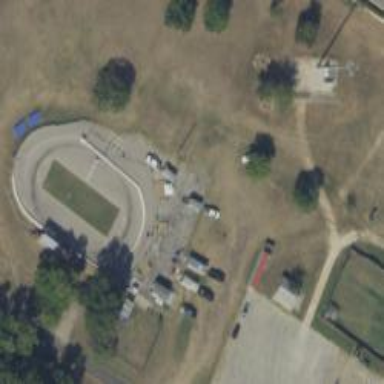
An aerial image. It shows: Karting raceway with asphalt surface.